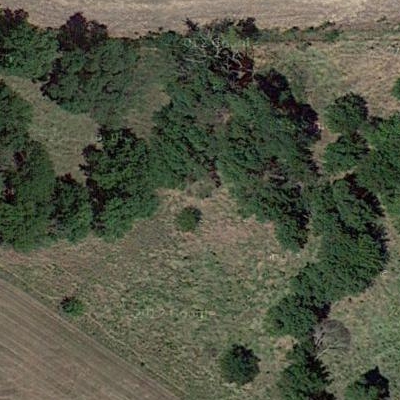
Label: eForest